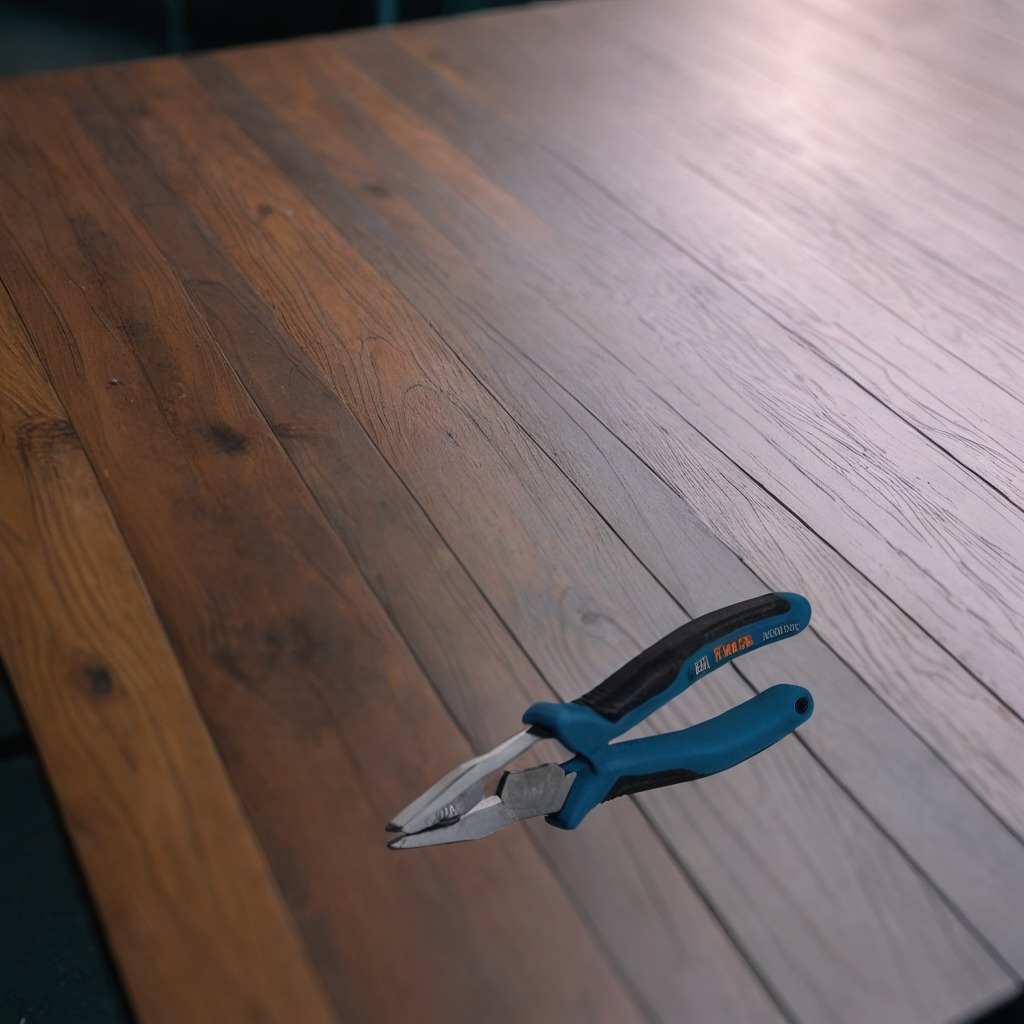
A plier lying on the table in the garage at twilight